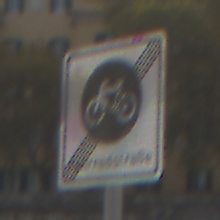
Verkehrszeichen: EndeFahrradstrasse
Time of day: MorningAfternoon
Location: Outdoor (Suburban)
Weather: PartlyCloudy
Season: NotSpecified
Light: Natural